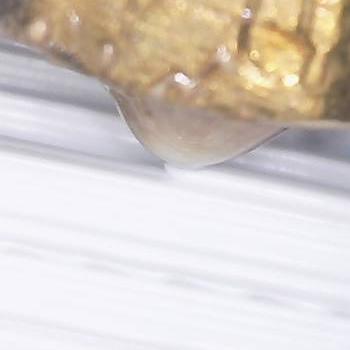
Flow rate: 168%